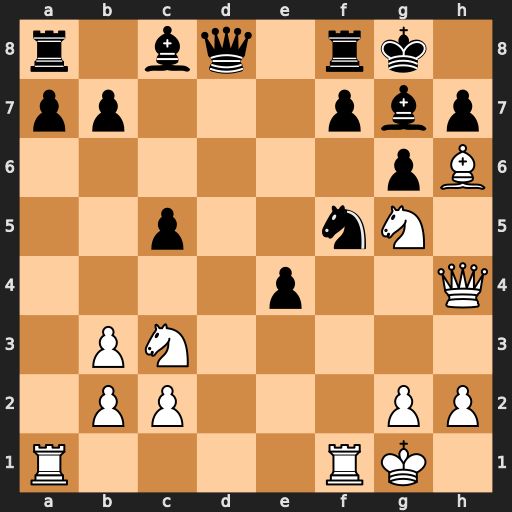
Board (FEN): r1bq1rk1/pp3pbp/6pB/2p2nN1/4p2Q/1PN5/1PP3PP/R4RK1
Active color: w
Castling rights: -
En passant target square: -
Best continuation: Rxf5 Bxf5 Bxg7